Question: I have files named filename_hdpi.png
With automator, I'm targeting these images, but when trying to strip off the _hdpi part of the filename with Rename finder items it doesn't work.
My workflow is attached. The file doesn't renames or moves with this workflow, it remains unchanged.

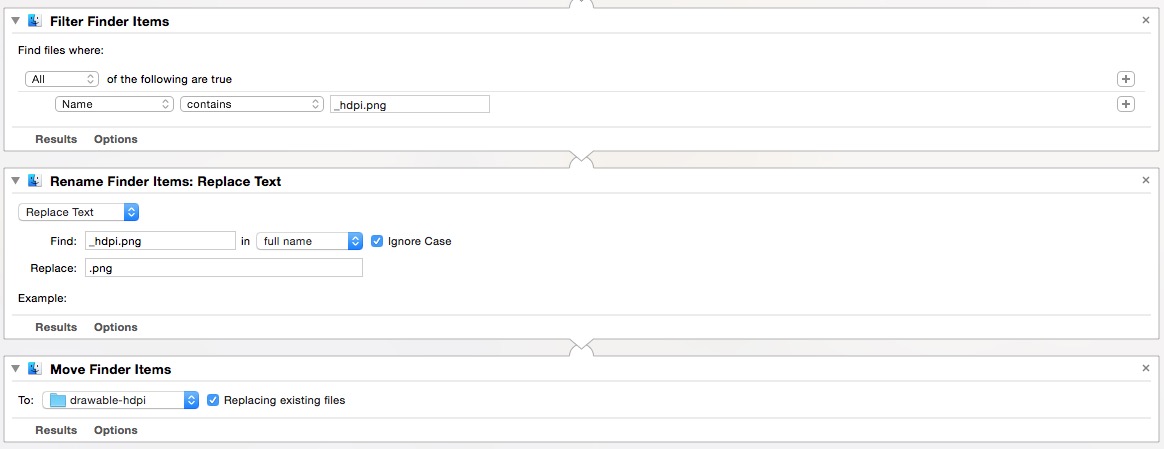
Answer: Can you make sure you don't have a file with the same name as the one being renamed?